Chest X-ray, AP view. Patient: 57 years old, sex F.
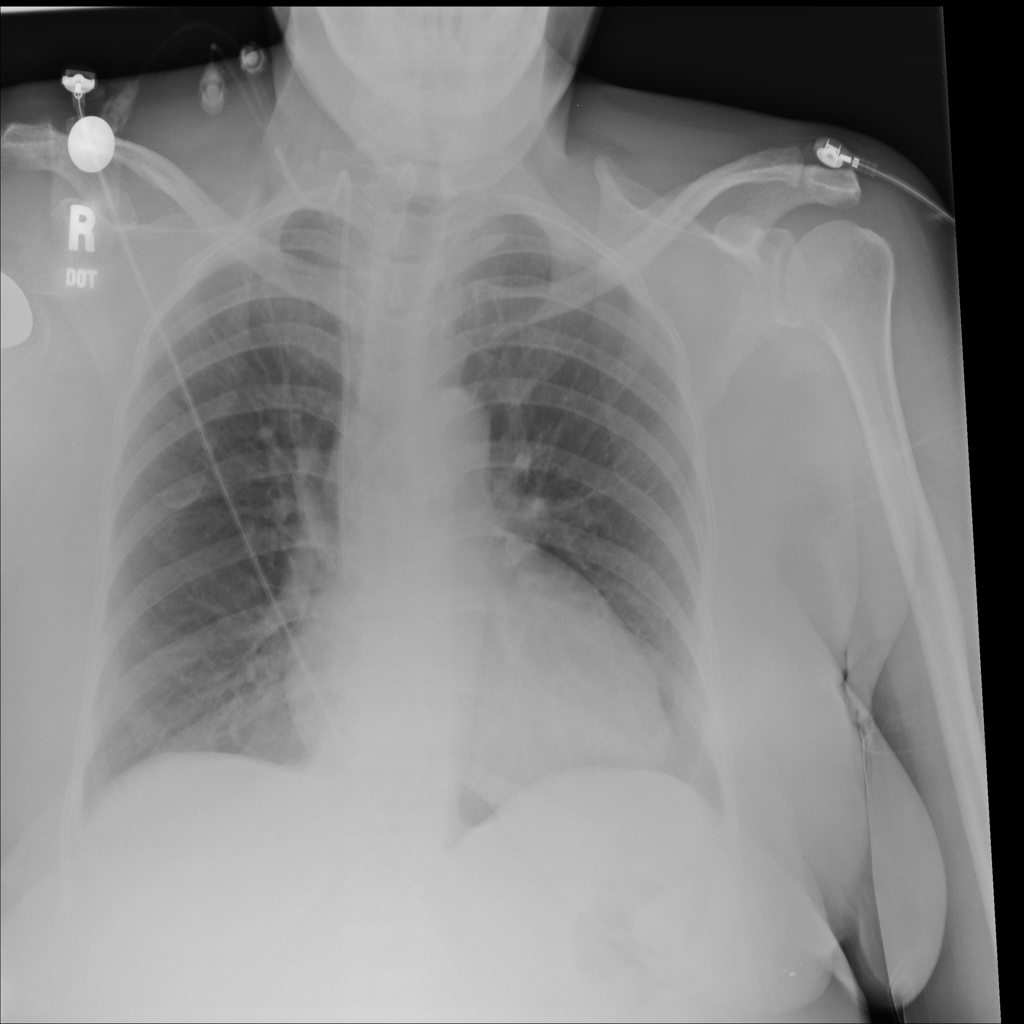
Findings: No Finding